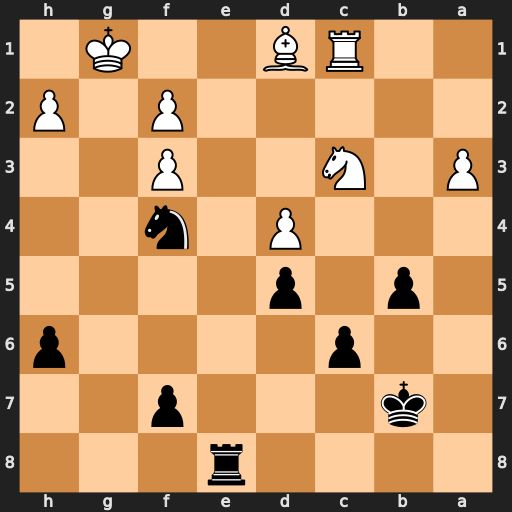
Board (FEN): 4r3/1k3p2/2p4p/1p1p4/3P1n2/P1N2P2/5P1P/2RB2K1
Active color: b
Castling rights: -
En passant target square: -
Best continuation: Re1#